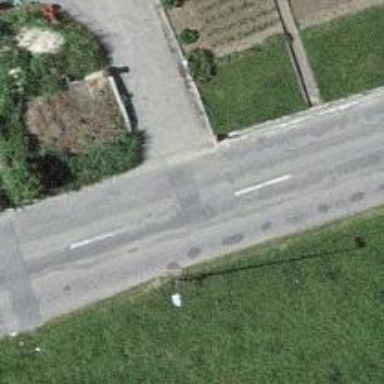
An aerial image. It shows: Tertiary road.